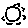
Label: sun